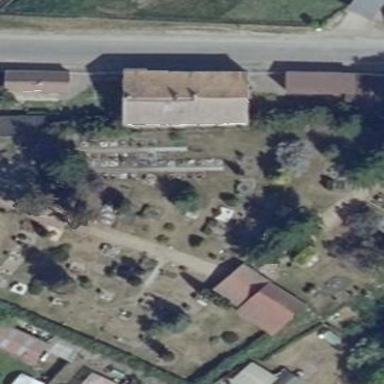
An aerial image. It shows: Cemetery.